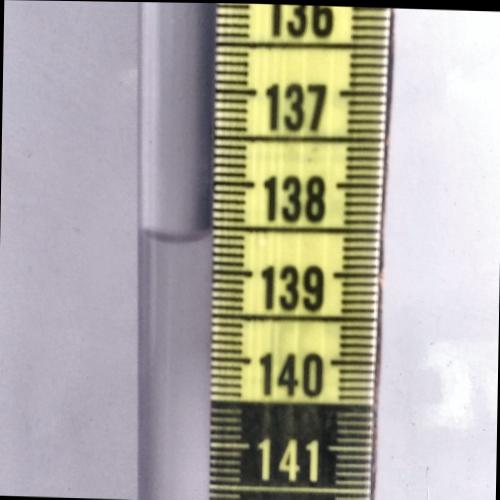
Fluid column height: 138.6 cm